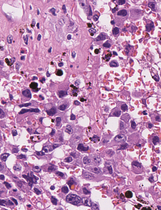
Tumor epithelial tissue: yes
Tumor-associated stroma tissue: yes
Normal tissue: no